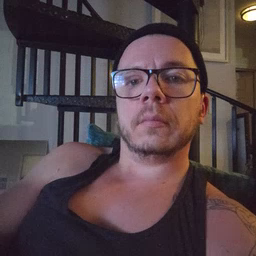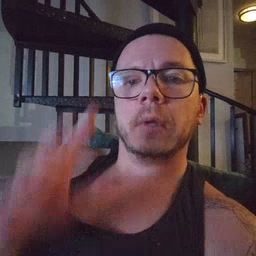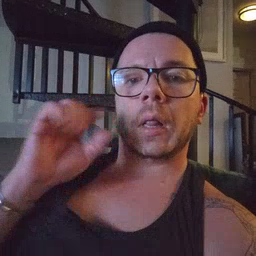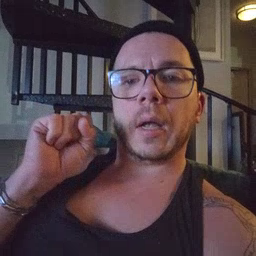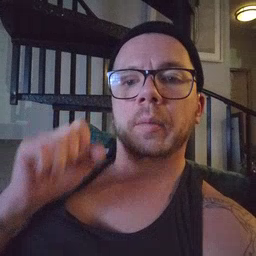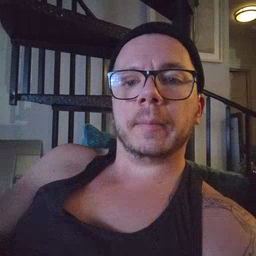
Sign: loud